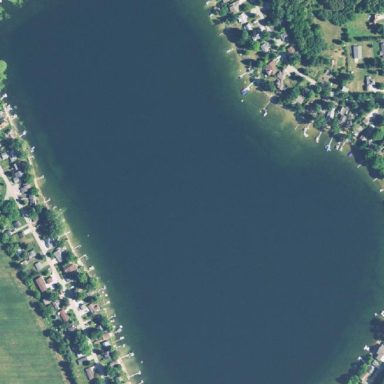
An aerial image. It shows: Serene lake surrounded by nature.